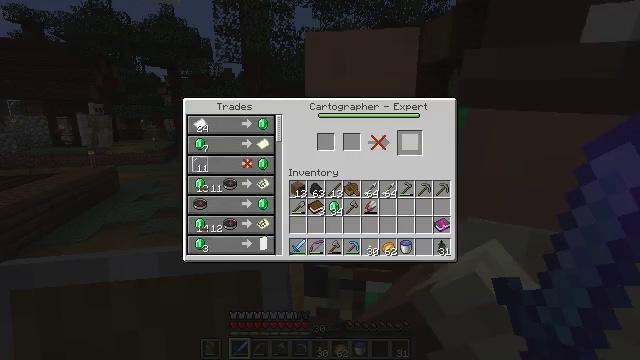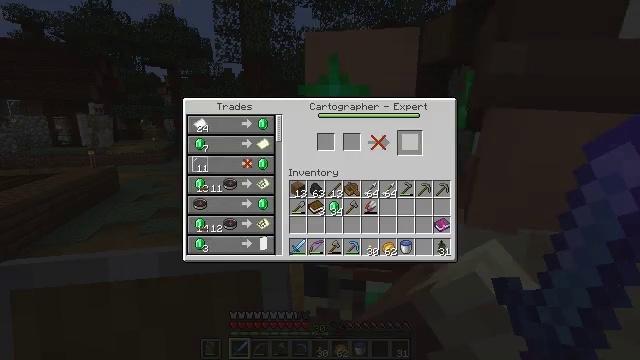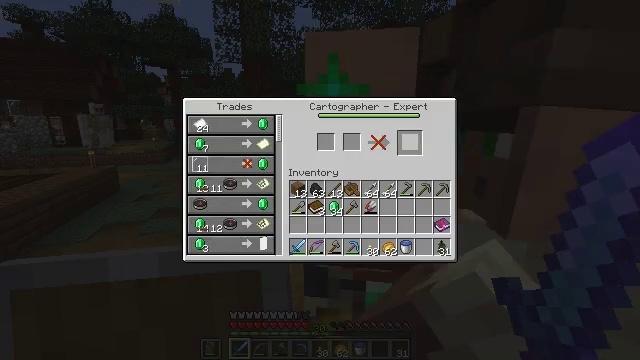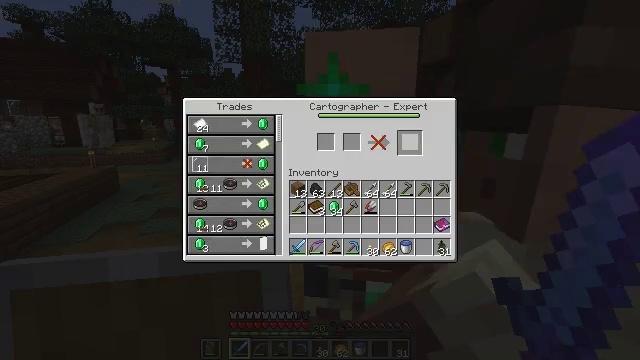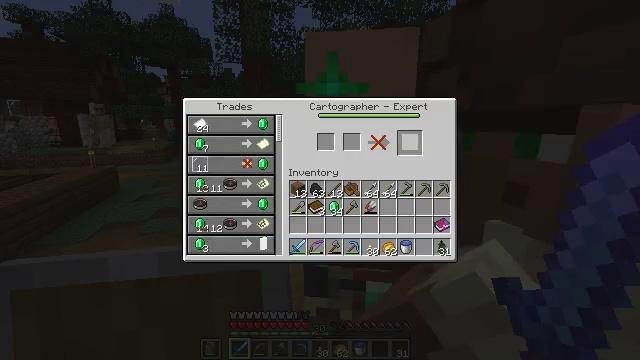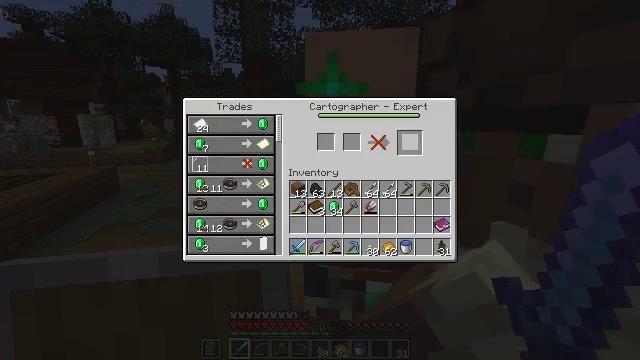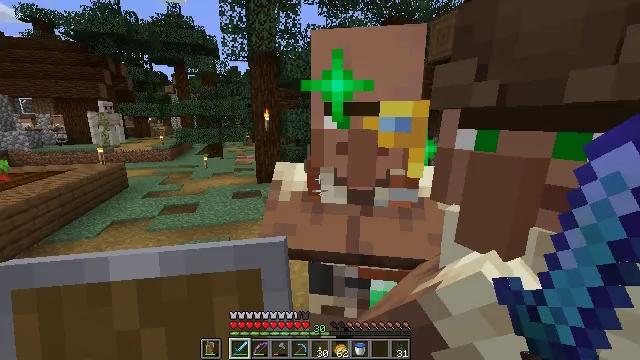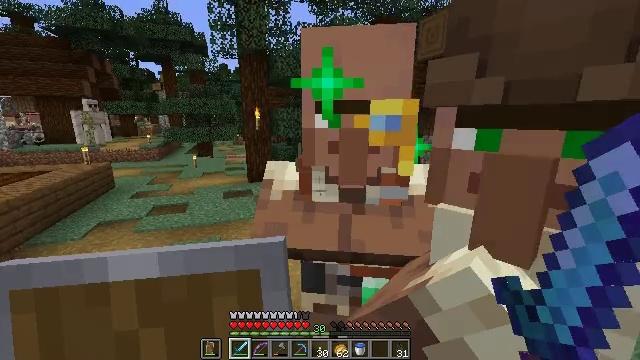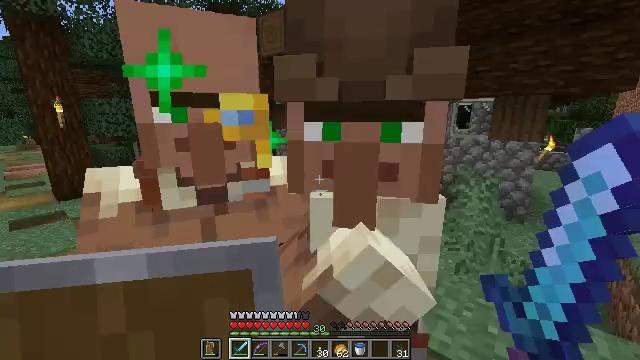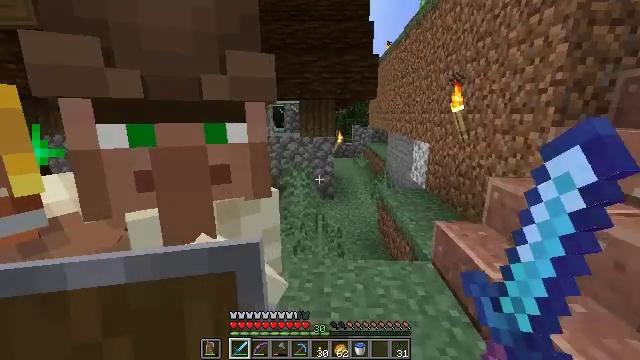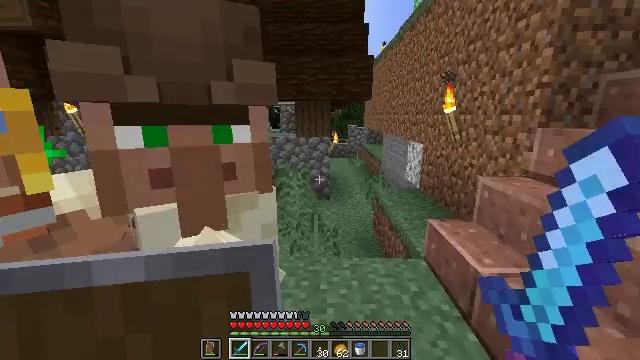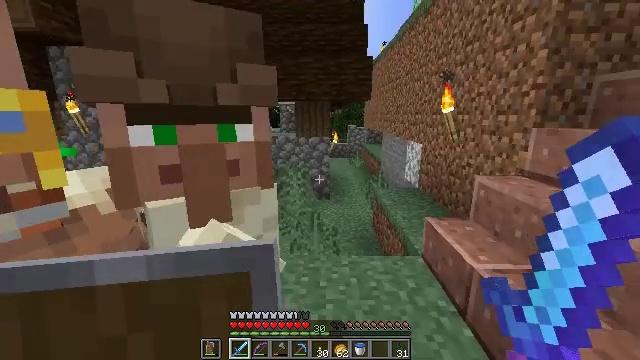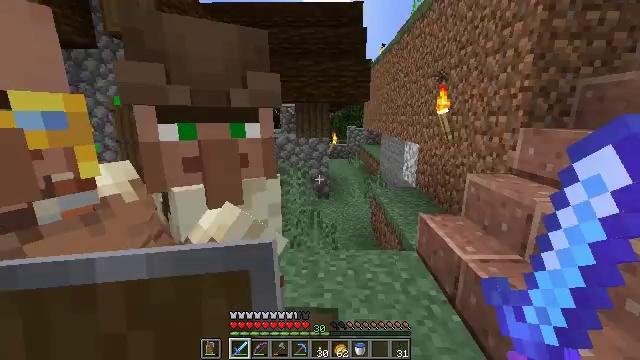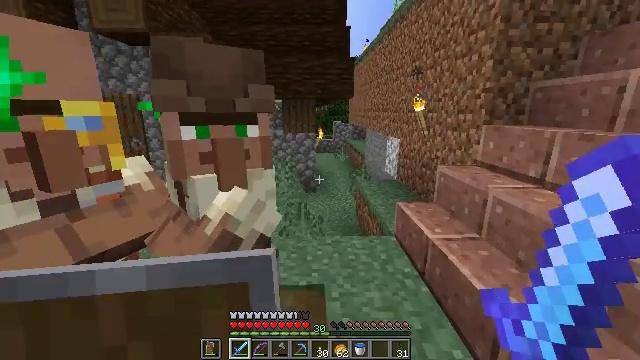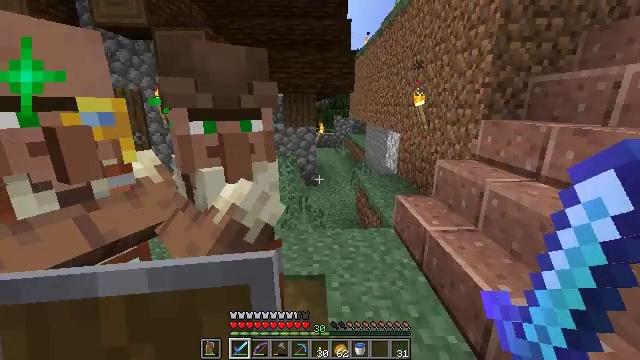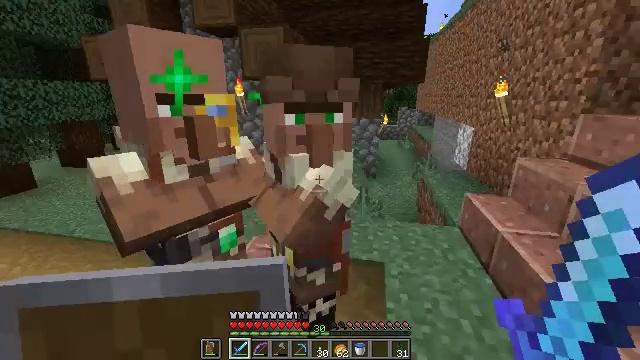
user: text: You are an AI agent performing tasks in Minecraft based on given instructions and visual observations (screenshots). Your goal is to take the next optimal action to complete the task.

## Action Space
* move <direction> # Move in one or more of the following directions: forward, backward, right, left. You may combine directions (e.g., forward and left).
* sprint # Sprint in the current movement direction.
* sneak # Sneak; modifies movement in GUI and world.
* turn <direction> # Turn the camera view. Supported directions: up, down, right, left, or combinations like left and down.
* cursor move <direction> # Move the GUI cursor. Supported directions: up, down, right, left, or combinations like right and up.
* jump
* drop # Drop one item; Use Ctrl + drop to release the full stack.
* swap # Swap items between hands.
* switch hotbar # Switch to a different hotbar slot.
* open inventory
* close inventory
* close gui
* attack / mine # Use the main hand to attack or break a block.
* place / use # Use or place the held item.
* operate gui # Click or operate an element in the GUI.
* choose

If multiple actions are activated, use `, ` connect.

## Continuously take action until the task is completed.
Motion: motion action
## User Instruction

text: Mine beetroots from the garden.
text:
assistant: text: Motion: open gui
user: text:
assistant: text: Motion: no_op
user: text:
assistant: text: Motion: no_op
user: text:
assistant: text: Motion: no_op
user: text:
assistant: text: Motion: no_op
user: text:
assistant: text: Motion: cursor move left
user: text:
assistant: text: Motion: turn right, close gui
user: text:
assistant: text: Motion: turn right and down
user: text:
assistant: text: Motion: turn right
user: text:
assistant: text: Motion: move back
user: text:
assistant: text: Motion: move back
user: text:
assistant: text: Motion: move back
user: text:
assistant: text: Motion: move back, turn right
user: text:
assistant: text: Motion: move back and move left, turn down
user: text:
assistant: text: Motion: move back and move left, turn left and down
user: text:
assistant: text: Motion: move back and move left, turn left
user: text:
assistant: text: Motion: move left
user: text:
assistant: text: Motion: move left
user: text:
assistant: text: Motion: move left, turn right and up
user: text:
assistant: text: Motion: move left
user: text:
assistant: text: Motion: turn right
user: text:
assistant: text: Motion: turn right and up
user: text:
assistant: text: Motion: no_op
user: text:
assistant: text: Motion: turn left
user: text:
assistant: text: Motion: no_op
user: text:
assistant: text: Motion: turn right
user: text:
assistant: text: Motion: move forward, turn right and up
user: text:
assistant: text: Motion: move forward, turn right and up
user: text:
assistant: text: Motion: move forward
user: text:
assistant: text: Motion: no_op